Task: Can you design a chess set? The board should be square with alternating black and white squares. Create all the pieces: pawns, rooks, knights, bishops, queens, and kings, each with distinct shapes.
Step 3150:
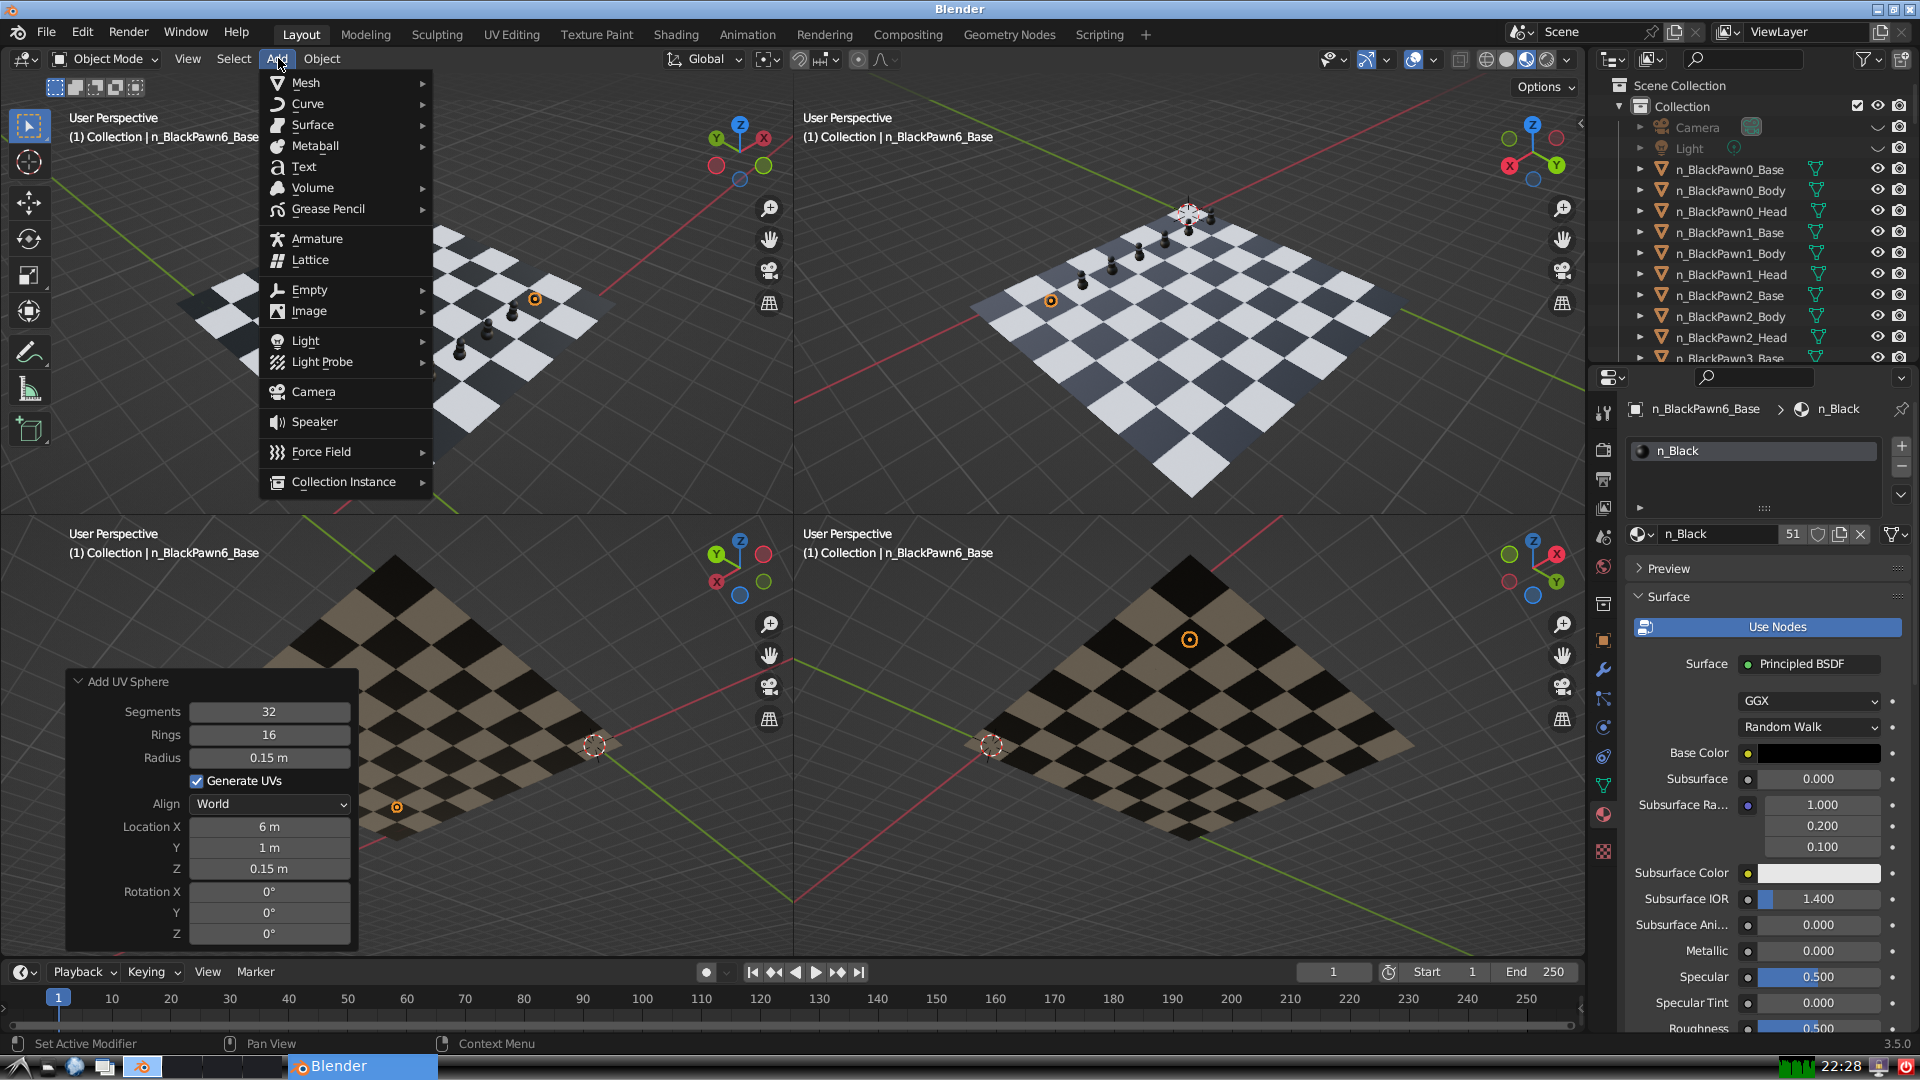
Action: {"mouse_move": [304, 84]}